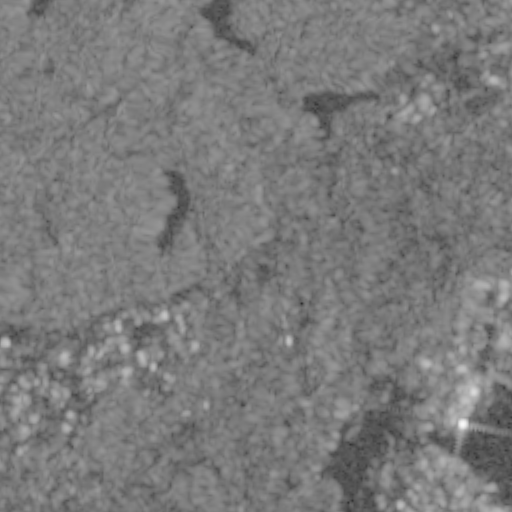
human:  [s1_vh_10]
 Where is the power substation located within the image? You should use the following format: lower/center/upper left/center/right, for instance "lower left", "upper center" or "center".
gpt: The power substation is located in the upper right of the image.
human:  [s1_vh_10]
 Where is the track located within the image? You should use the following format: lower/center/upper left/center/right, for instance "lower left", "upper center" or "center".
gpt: The track is located in the upper right of the image.
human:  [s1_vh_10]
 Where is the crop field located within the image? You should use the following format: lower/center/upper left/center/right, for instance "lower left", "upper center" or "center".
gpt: There is no crop field in the image.

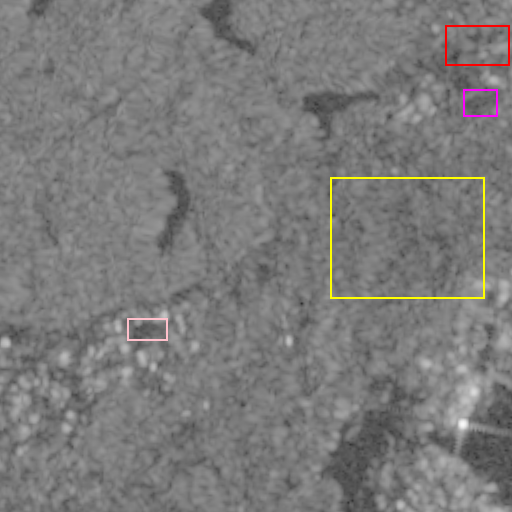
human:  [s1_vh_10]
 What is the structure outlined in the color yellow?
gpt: The structure outlined in yellow is a crop field.
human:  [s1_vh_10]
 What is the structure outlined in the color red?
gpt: The structure outlined in red is a park.
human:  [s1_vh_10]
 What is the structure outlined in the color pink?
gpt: The structure outlined in pink is a parking lot.
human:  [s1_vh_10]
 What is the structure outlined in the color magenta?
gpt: The structure outlined in magenta is a track.
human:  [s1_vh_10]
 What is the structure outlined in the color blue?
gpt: There is no blue outline.